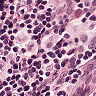
Metastatic tissue present: no